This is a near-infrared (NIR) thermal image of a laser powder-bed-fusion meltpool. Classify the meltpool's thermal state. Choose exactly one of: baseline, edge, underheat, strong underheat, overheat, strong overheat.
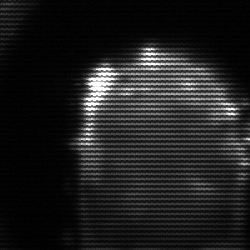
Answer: baseline